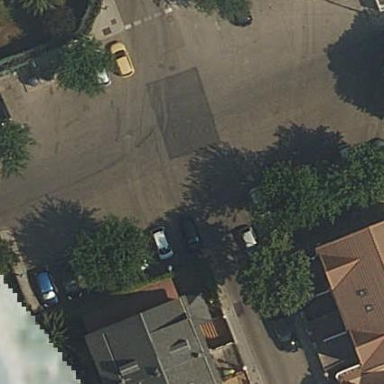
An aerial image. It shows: Asphalt square.